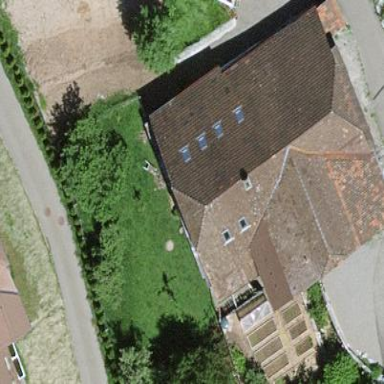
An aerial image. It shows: Farm building.